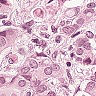
Metastatic tissue present: yes